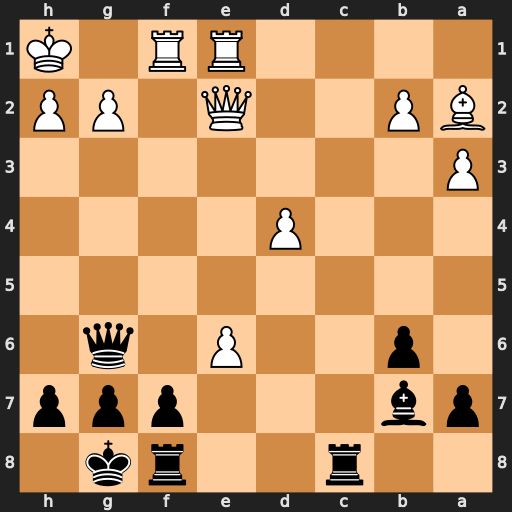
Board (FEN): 2r2rk1/pb3ppp/1p2P1q1/8/3P4/P7/BP2Q1PP/4RR1K
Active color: b
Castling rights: -
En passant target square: -
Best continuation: Rc2 exf7+ Kh8